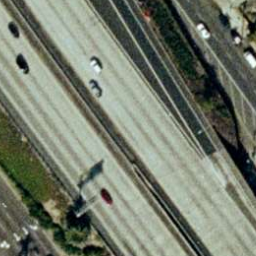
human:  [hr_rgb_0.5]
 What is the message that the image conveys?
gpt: freeway